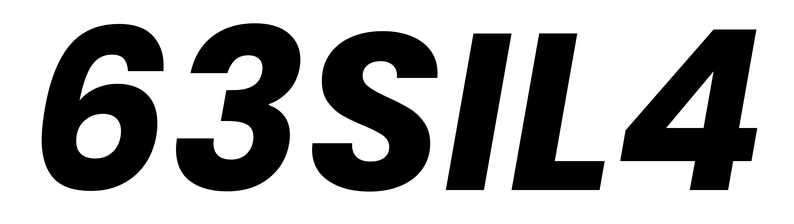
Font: Poppins-BoldItalic